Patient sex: F
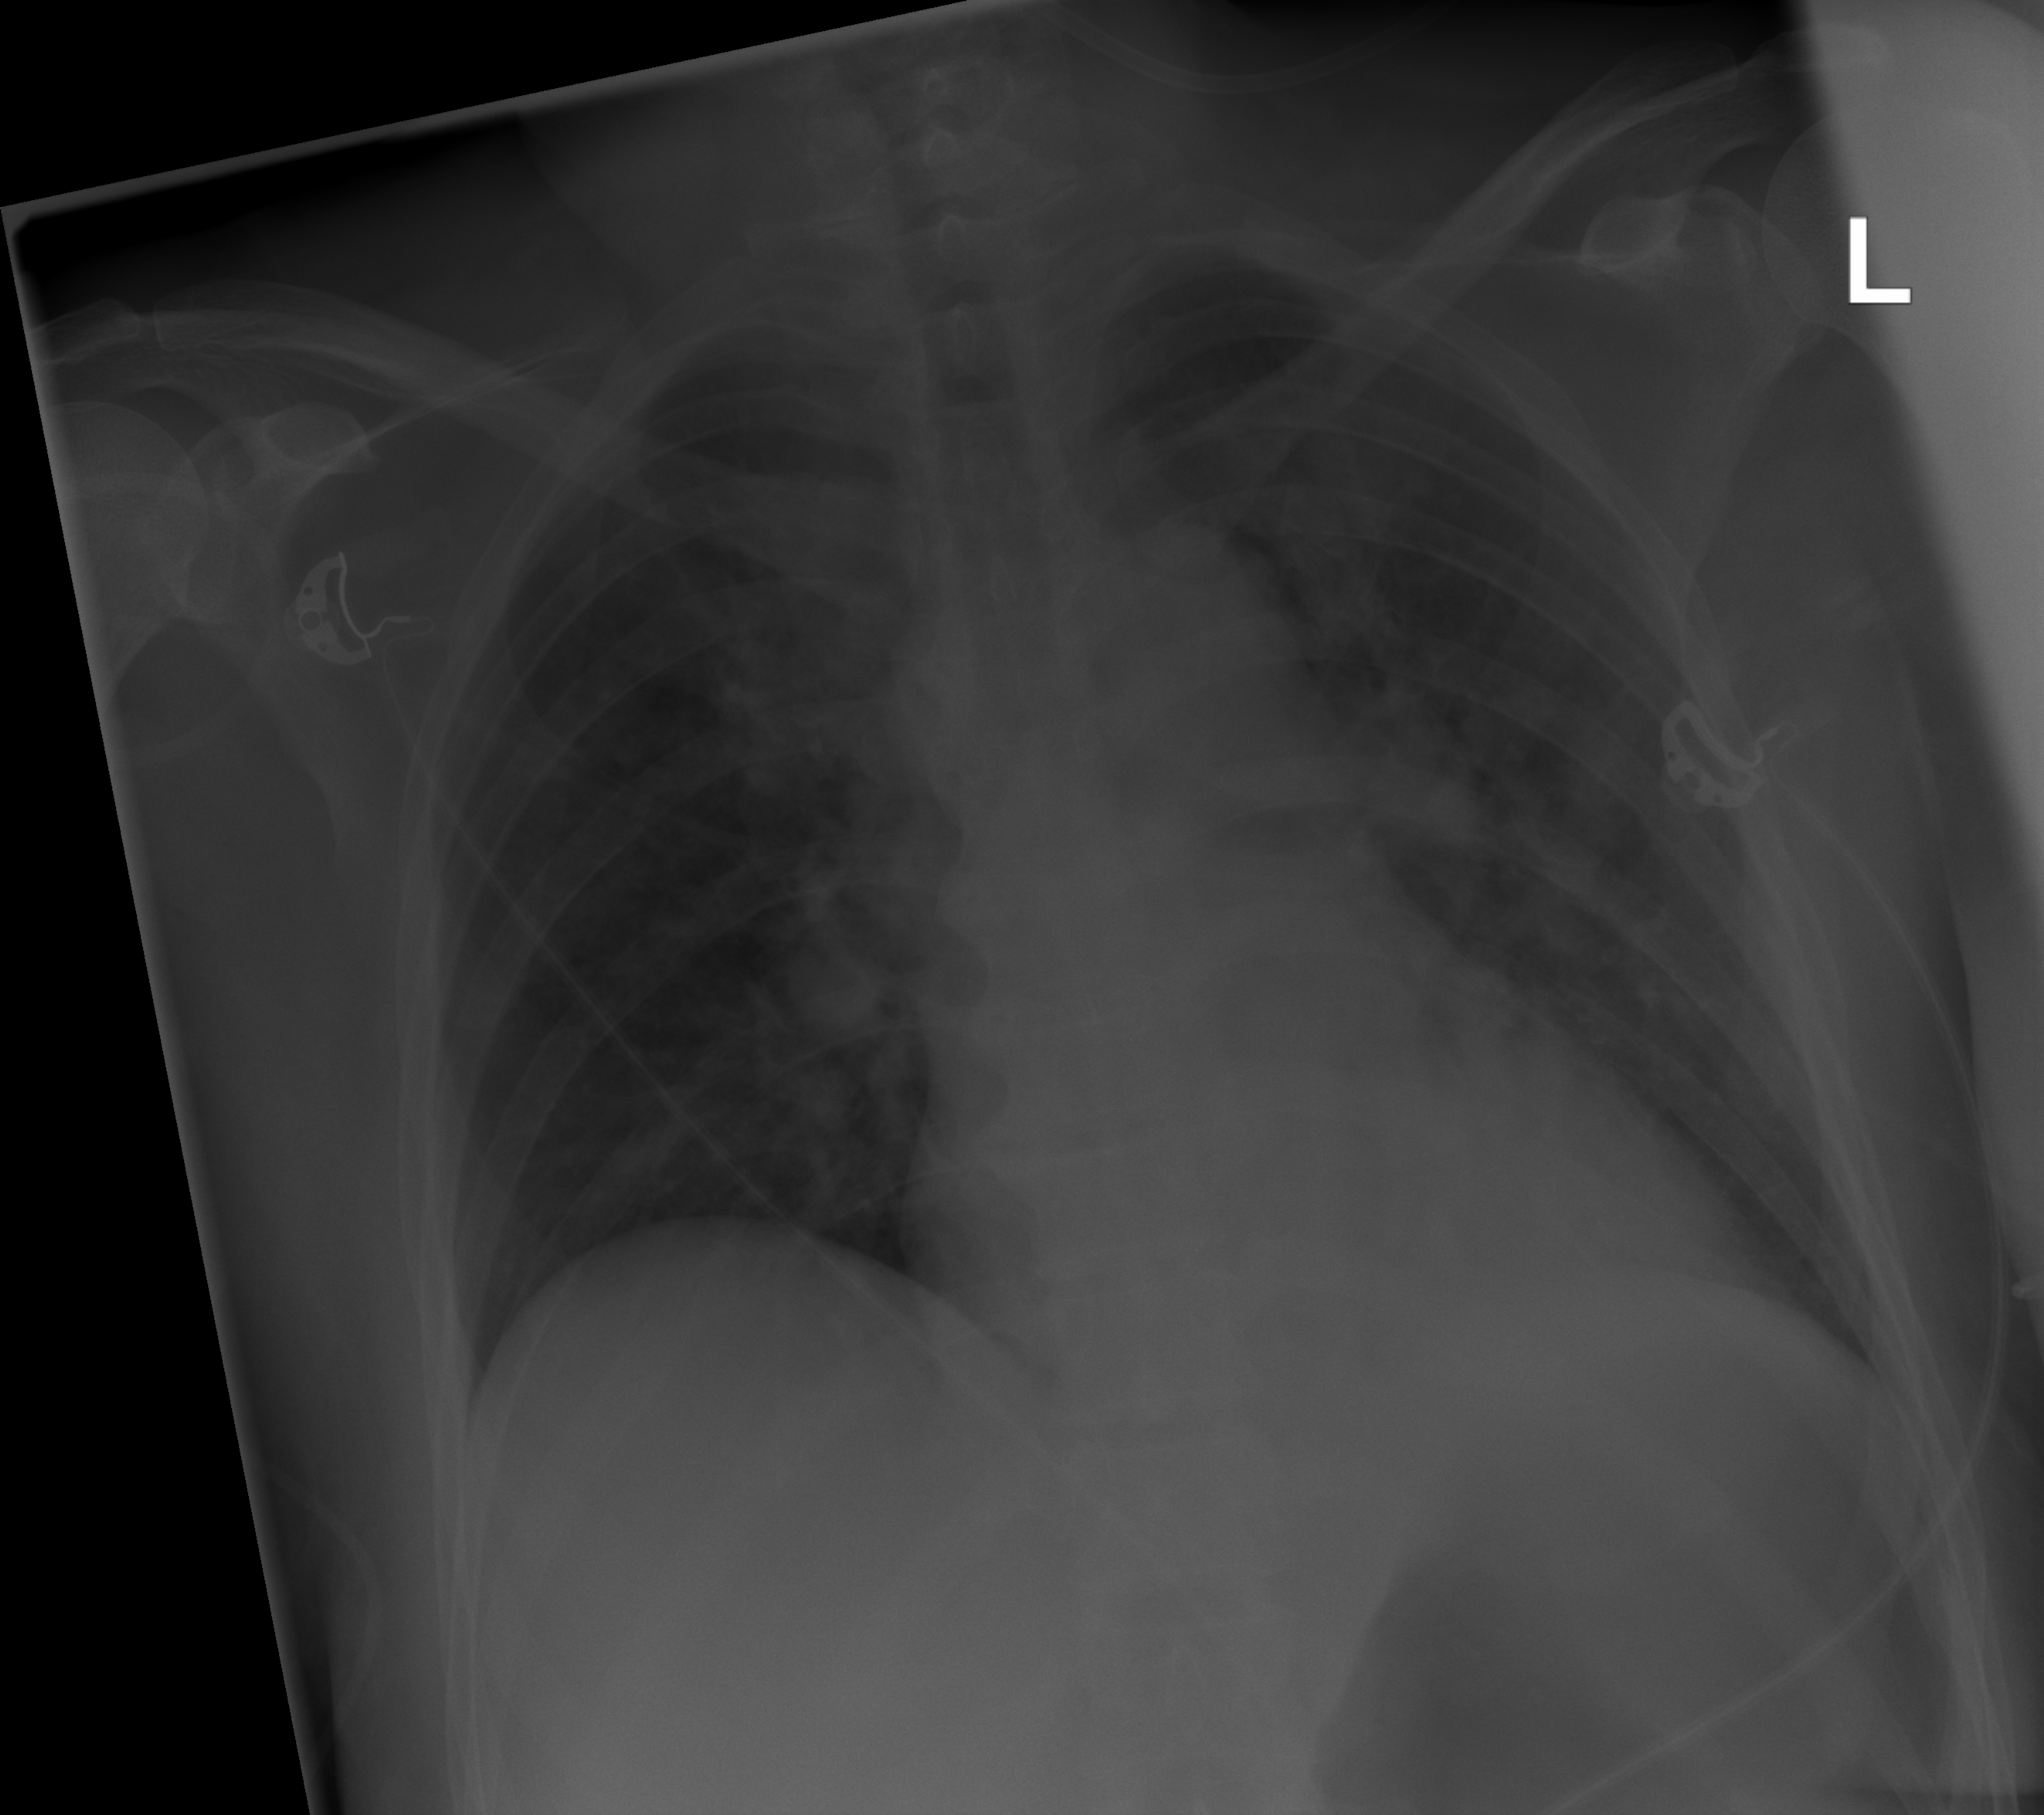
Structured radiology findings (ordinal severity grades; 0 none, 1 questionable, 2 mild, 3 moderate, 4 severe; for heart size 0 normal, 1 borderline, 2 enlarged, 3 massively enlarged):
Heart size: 0
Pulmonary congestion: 0
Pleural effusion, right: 0
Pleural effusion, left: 0
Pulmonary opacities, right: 2
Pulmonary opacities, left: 2
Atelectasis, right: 0
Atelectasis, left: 0